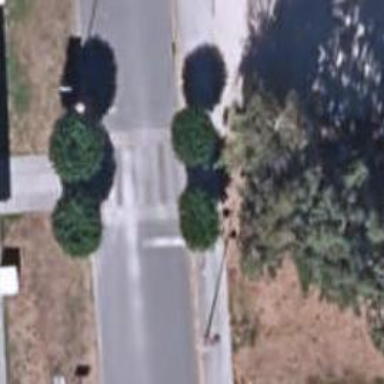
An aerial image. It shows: Uncontrolled road crossing.